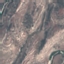
Land use / land cover: HerbaceousVegetation